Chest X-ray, PA view. Patient: 62 years old, sex F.
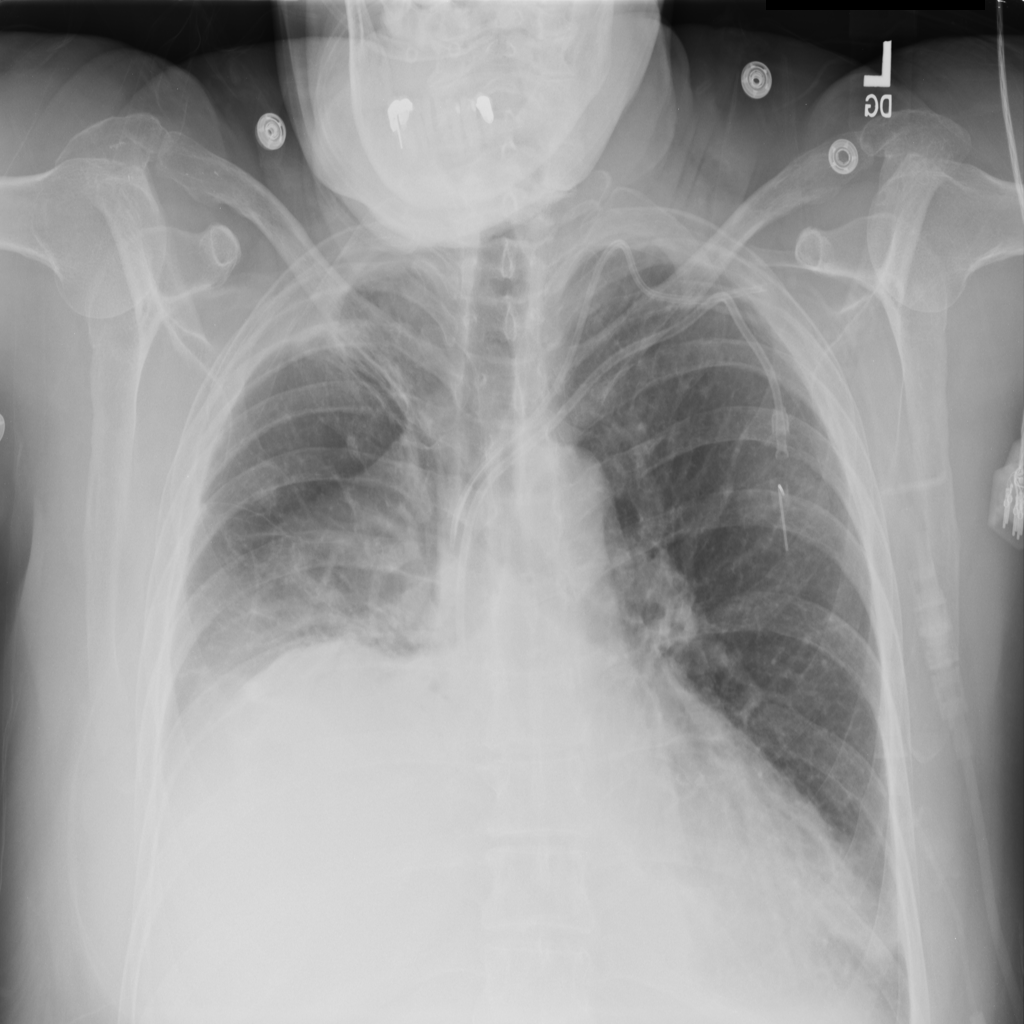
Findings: Atelectasis, Effusion